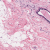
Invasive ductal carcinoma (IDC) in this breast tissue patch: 0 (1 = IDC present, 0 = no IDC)